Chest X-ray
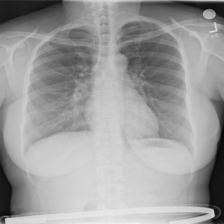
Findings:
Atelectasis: negative
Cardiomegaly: negative
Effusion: negative
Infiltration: negative
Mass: negative
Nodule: negative
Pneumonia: negative
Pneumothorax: negative
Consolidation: negative
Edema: negative
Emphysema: negative
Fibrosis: negative
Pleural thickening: negative
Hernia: negative